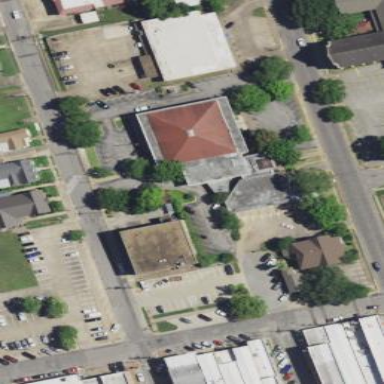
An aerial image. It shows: Bank building.